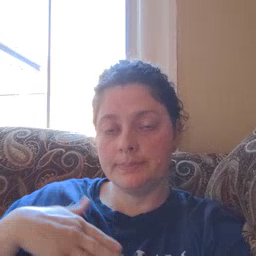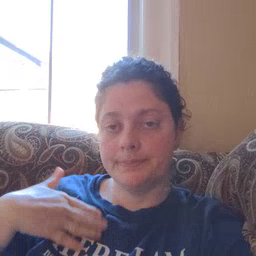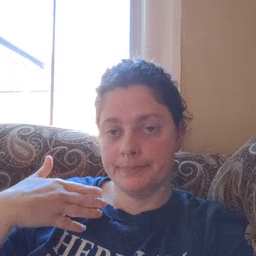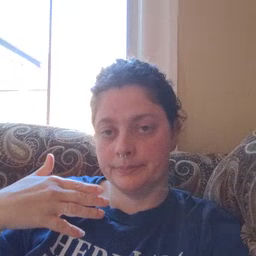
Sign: happy